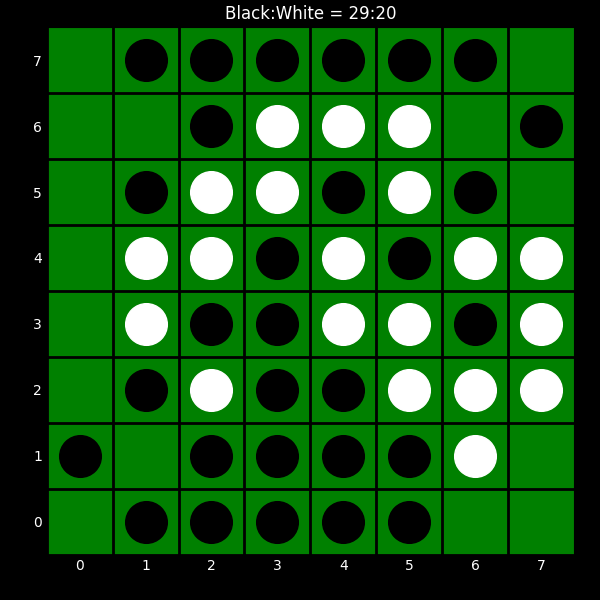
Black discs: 29
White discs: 20